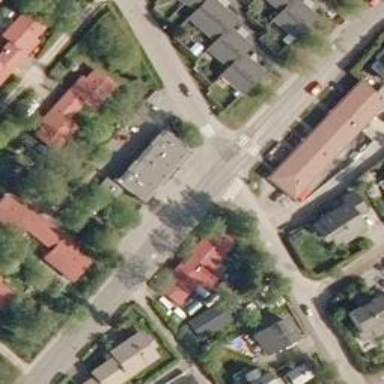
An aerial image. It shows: Uncontrolled crossing on the road.